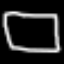
Label: square